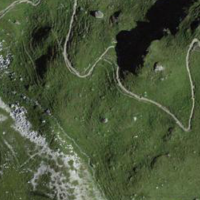
EUNIS habitat code: 31
Species observed at this site:
Bartsia alpina